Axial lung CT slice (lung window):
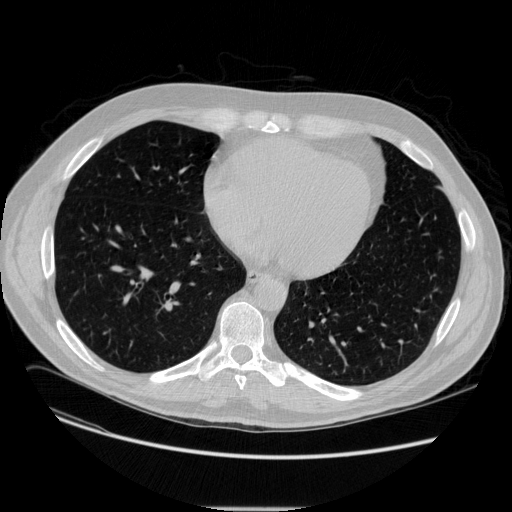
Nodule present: no